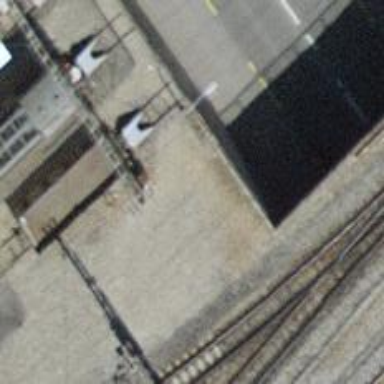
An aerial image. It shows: Railway buffer stop.